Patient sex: M
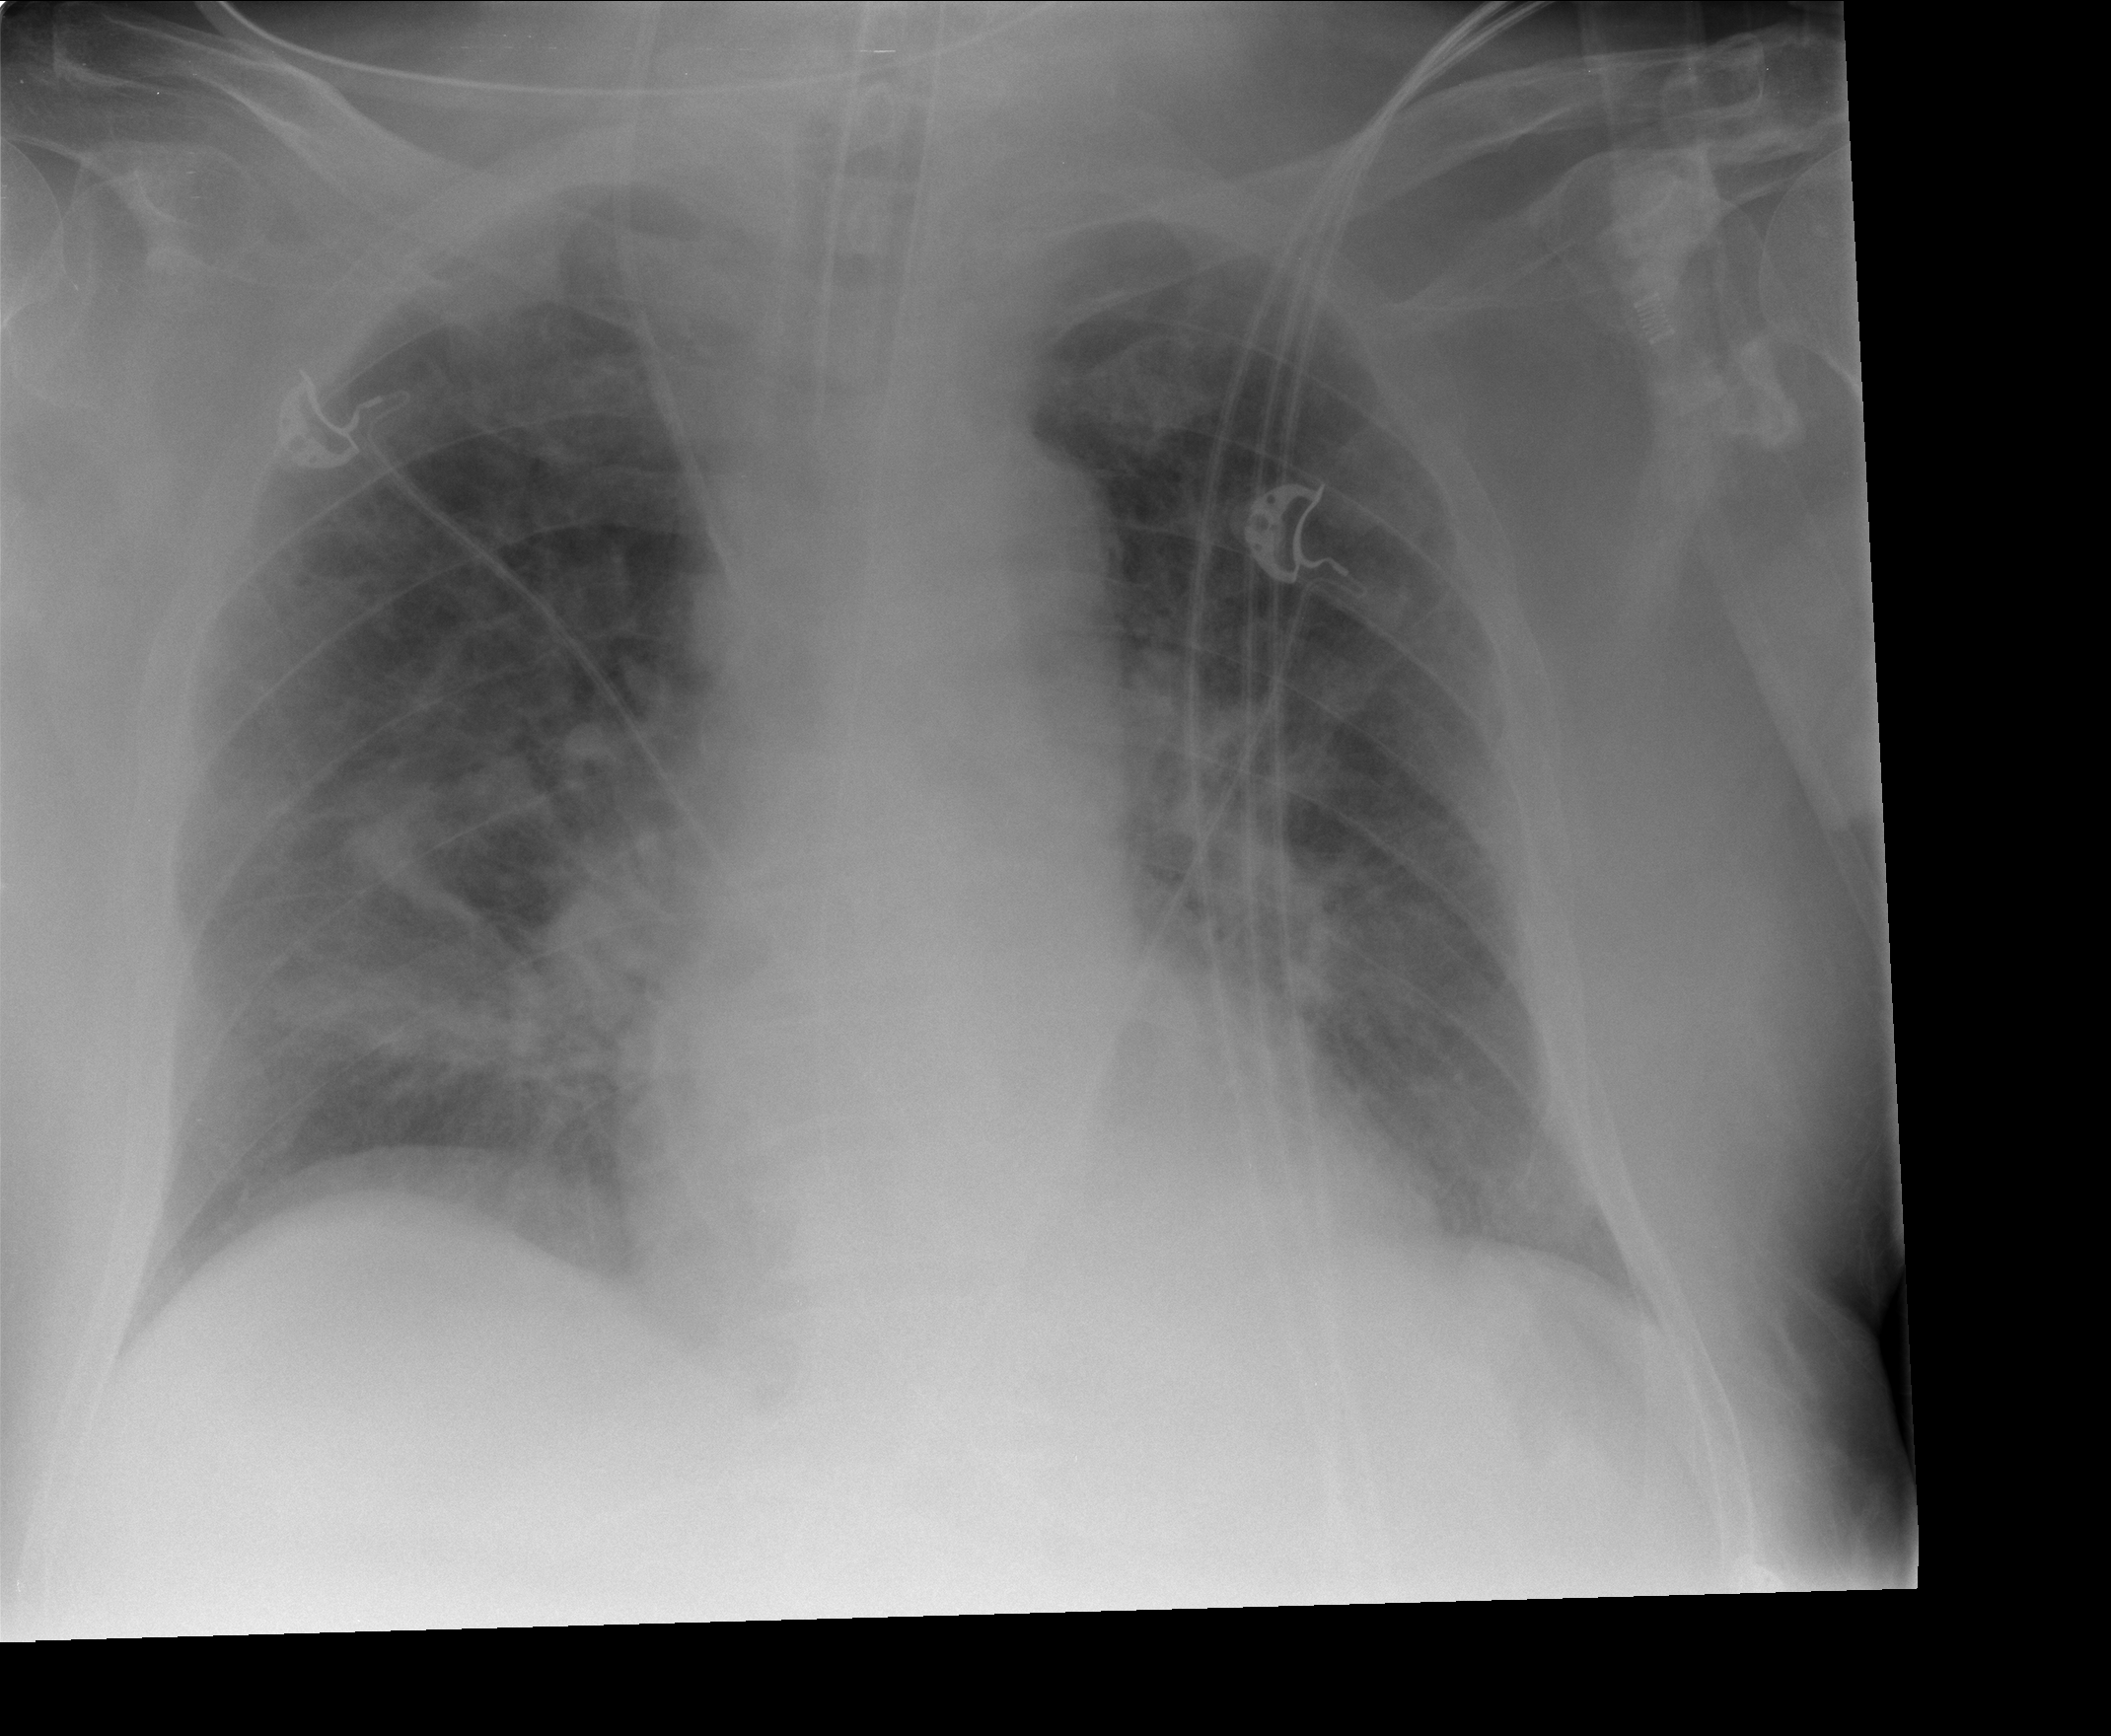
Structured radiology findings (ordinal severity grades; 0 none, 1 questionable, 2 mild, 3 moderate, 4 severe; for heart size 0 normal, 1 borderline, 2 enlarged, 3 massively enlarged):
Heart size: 0
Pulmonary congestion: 2
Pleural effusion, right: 0
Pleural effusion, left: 0
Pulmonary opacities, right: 2
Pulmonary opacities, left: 1
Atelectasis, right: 0
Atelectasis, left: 0